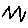
Label: zigzag